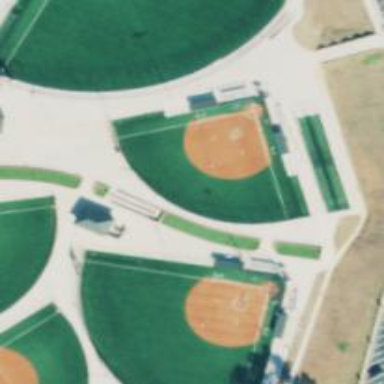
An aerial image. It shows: Baseball pitch for leisure and sports activities.